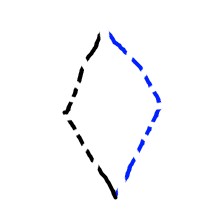
Shape: rhombus